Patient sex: M
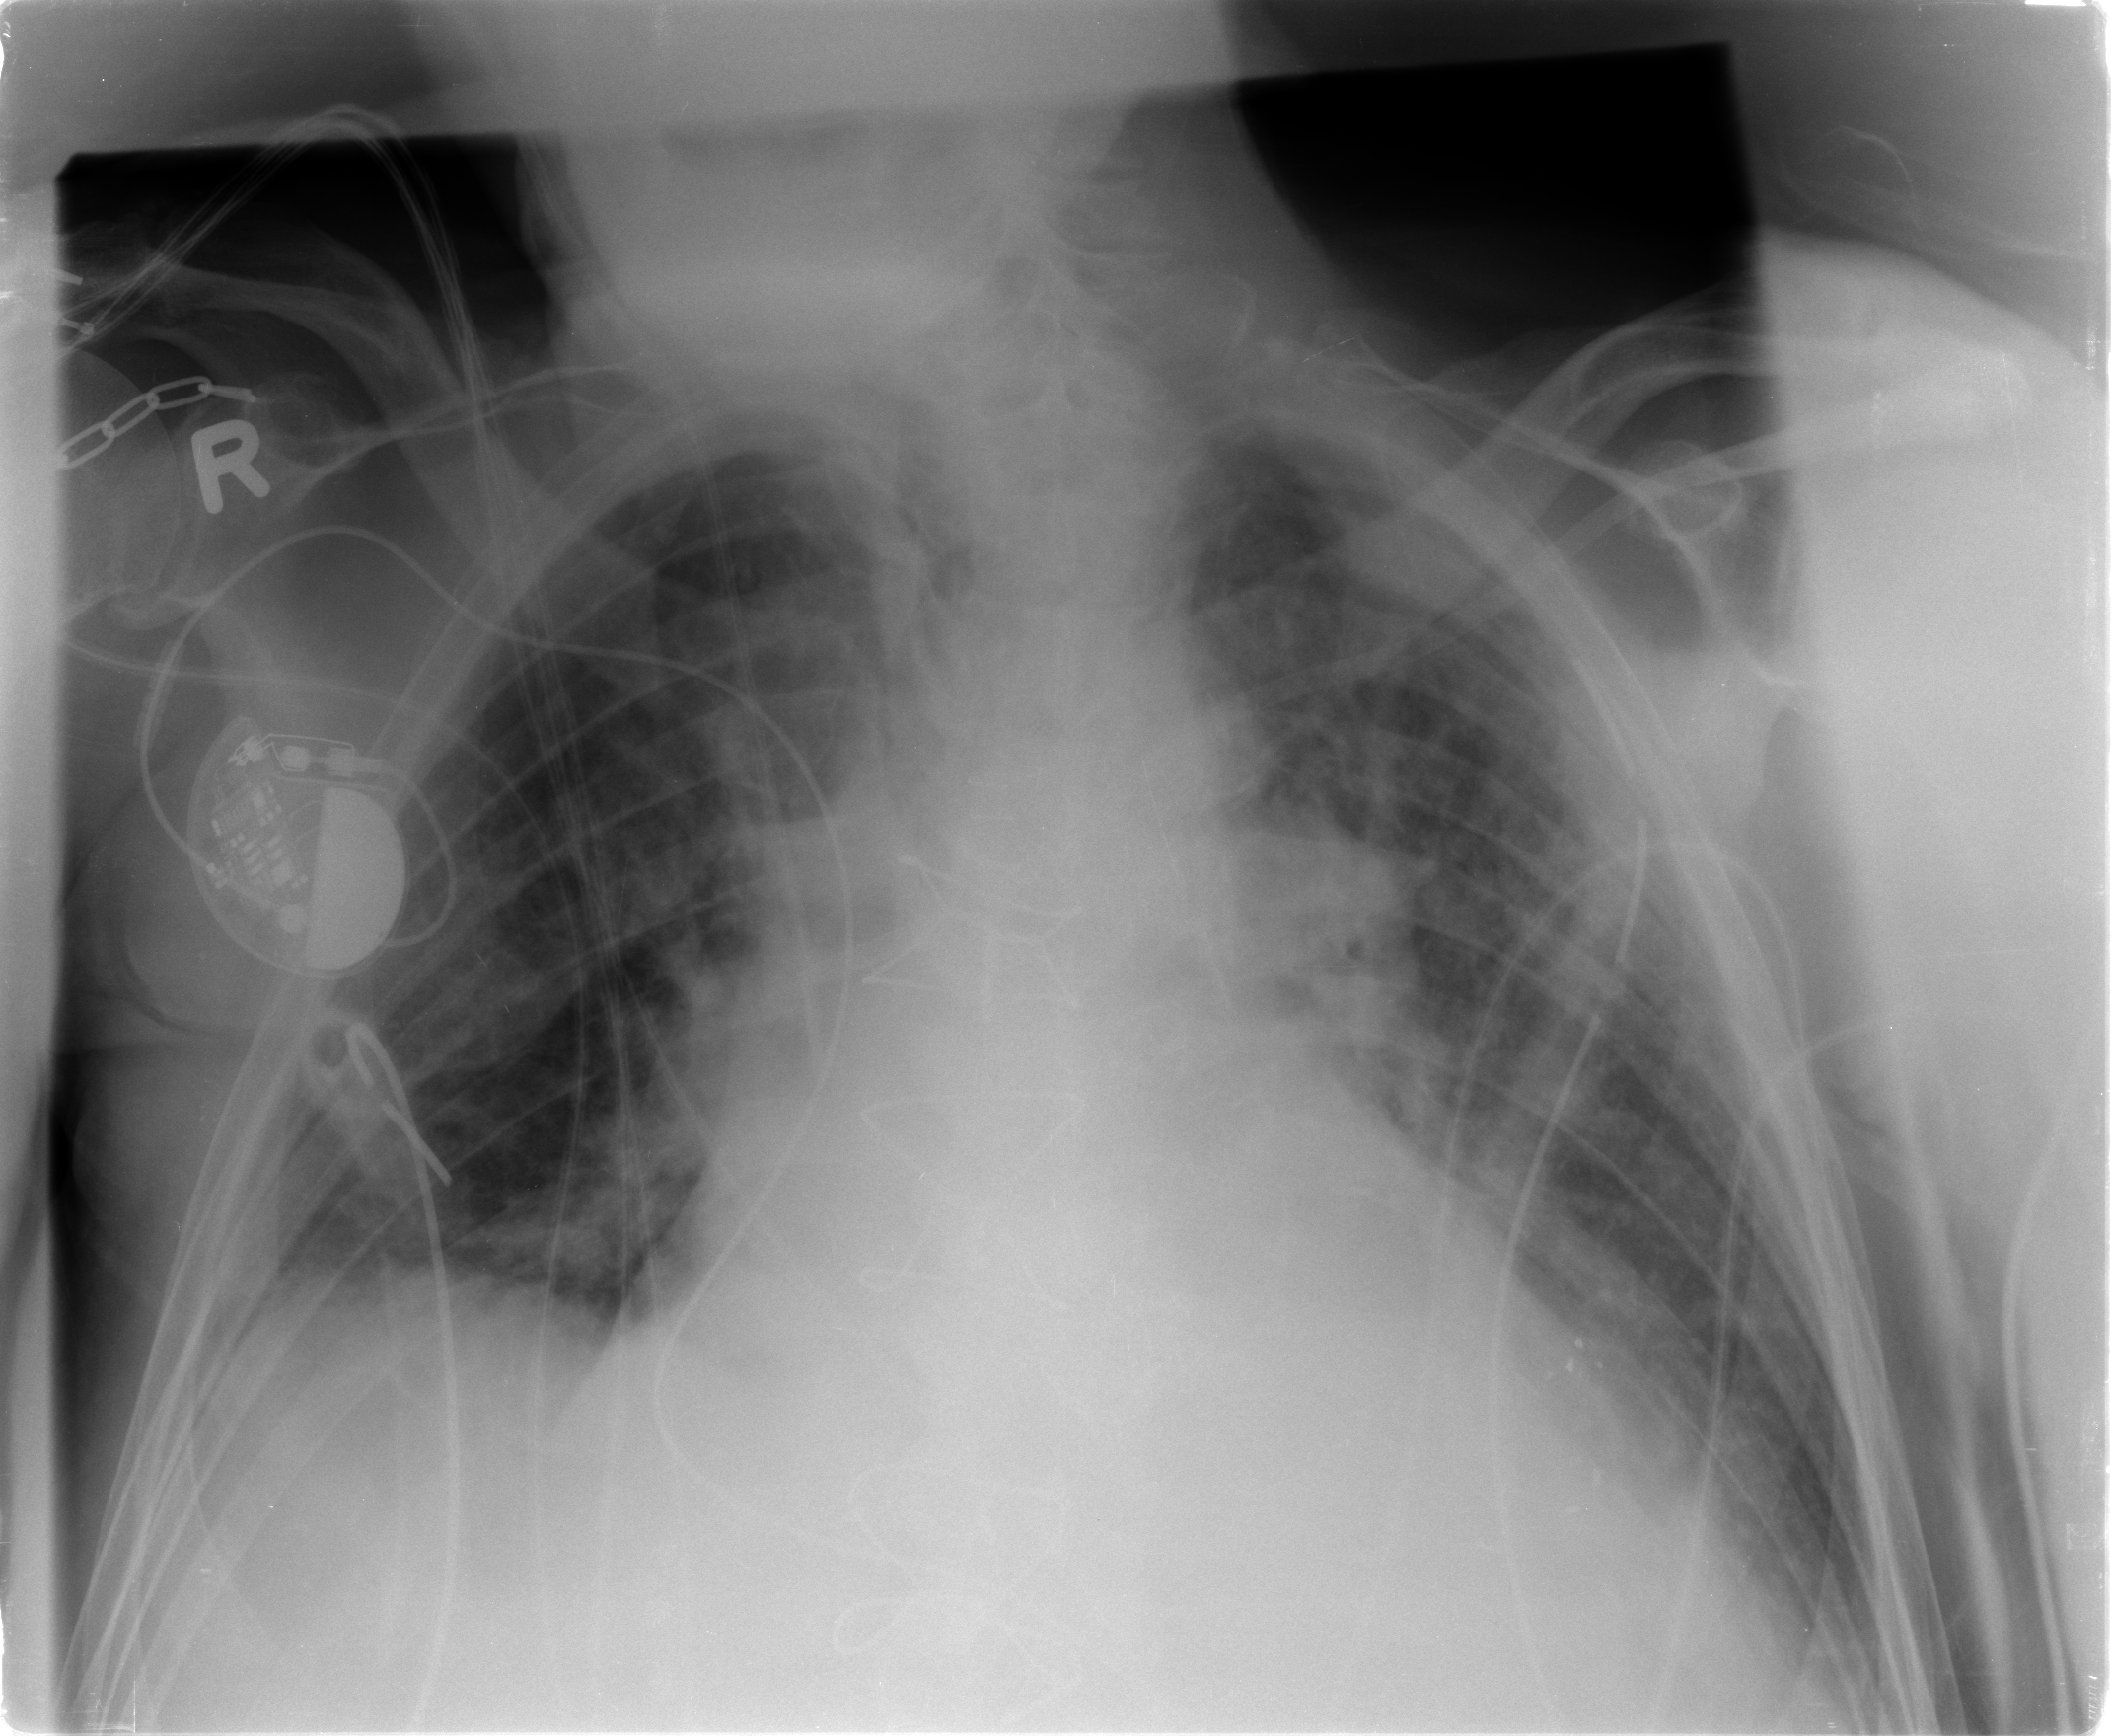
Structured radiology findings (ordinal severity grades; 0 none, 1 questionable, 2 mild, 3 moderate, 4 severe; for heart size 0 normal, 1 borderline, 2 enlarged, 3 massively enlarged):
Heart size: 2
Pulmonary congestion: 2
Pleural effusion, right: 2
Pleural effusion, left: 1
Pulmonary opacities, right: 2
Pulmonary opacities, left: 3
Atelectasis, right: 2
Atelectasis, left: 2